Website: bh-photo
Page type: receipt
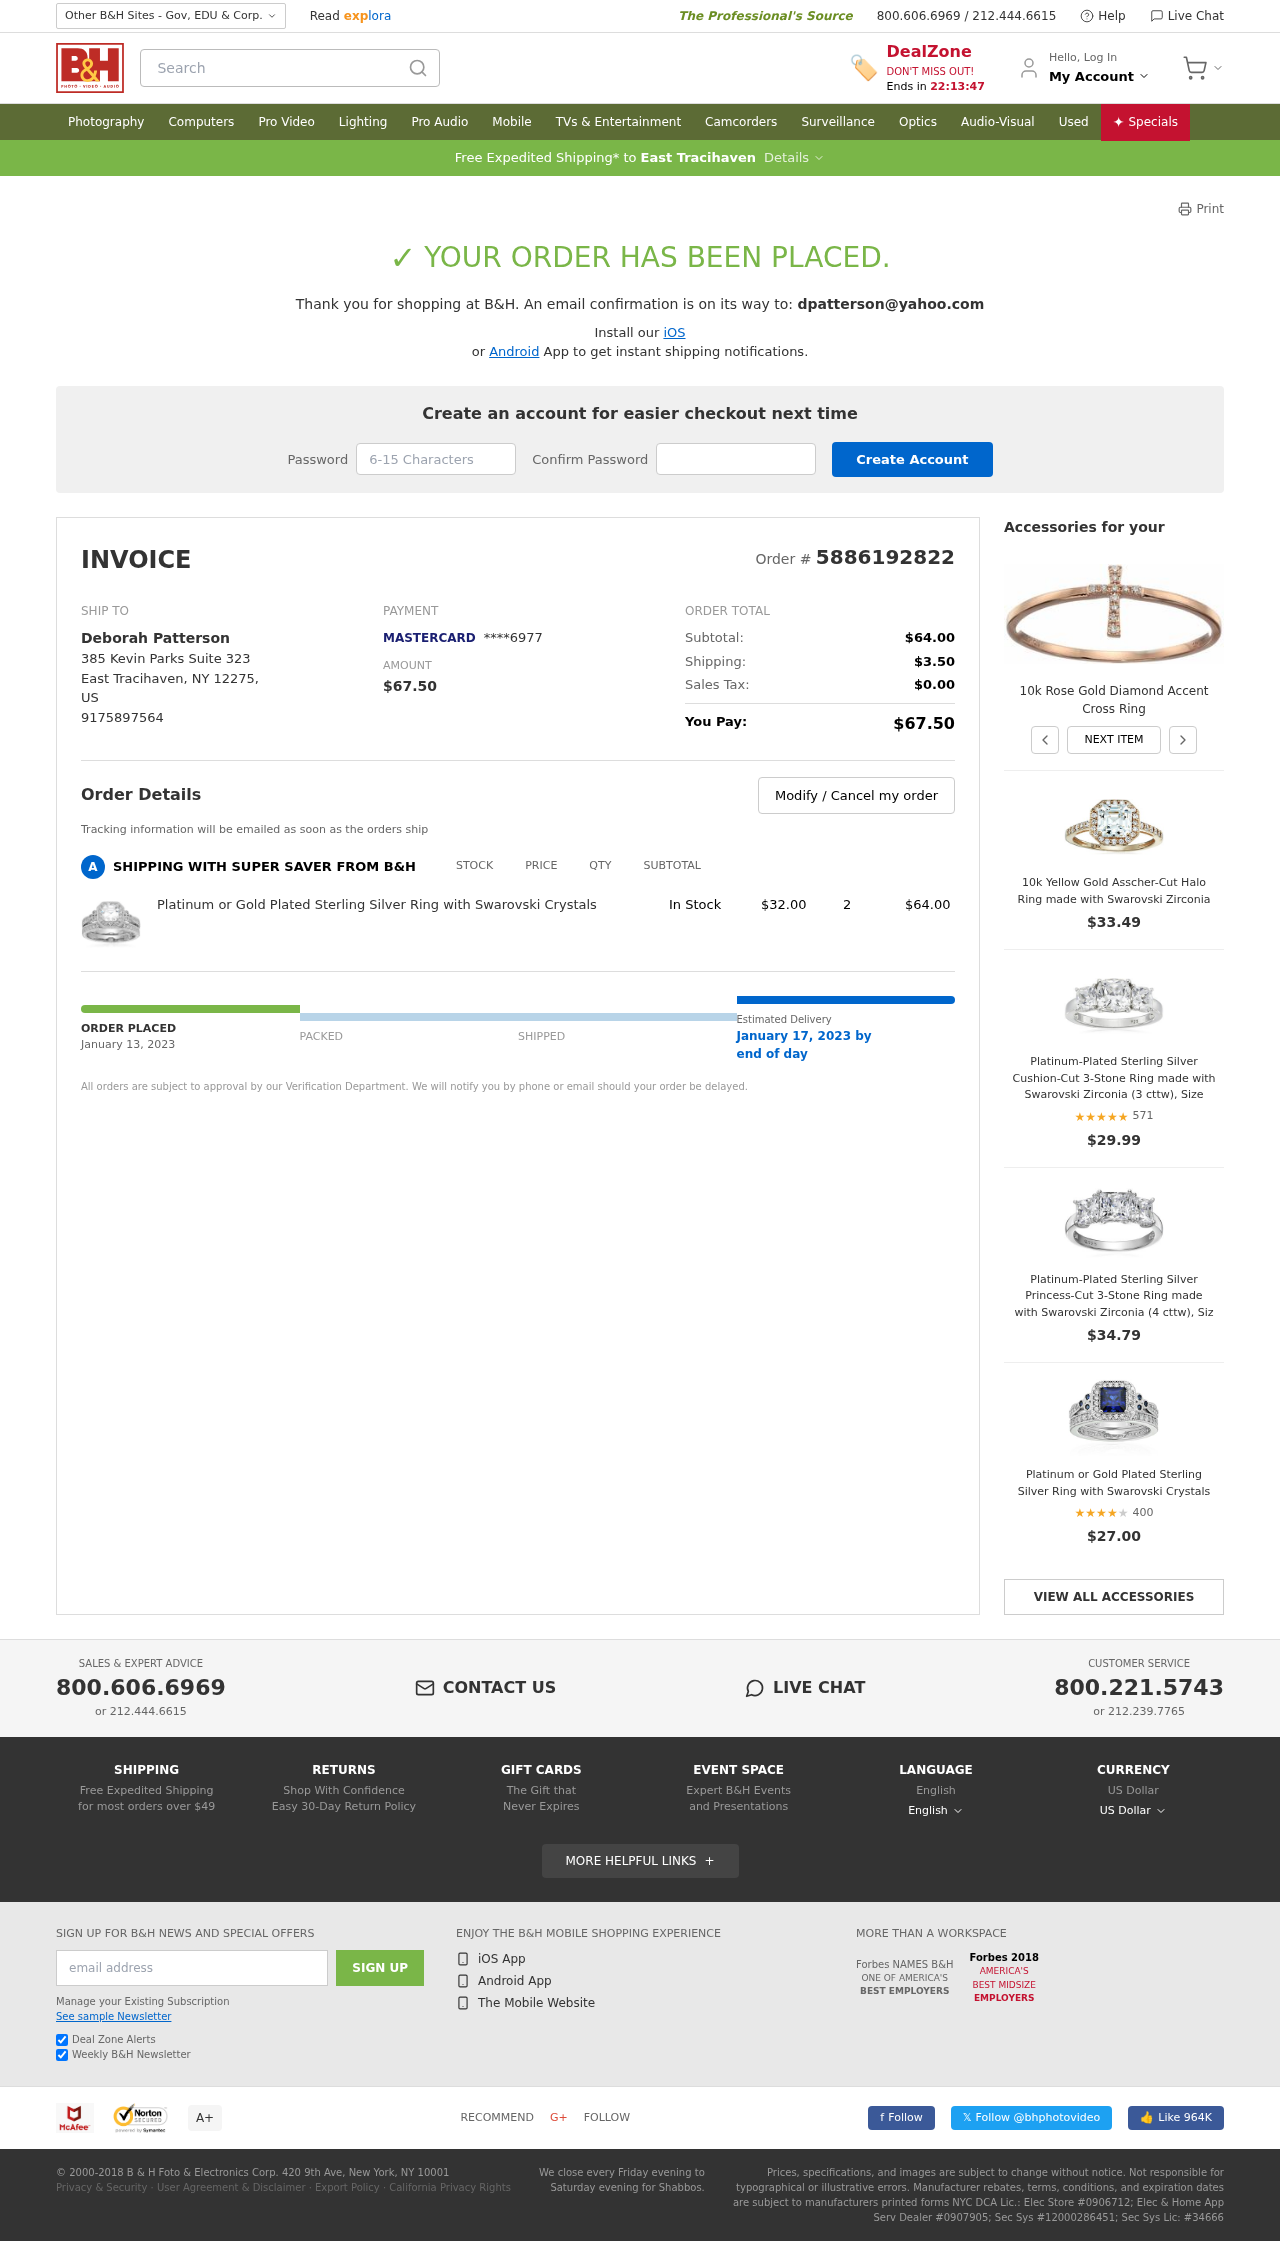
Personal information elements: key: PII_CARD_LAST4
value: ****6977
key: PII_CARD_TYPE
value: MASTERCARD
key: PII_CITY
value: East Tracihaven
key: PII_COUNTRY_CODE
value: US
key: PII_EMAIL
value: dpatterson@yahoo.com
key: PII_FULLNAME
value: Deborah Patterson
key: PII_PHONE
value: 9175897564
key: PII_POSTCODE
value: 12275
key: PII_STATE_ABBR
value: NY
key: PII_STREET
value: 385 Kevin Parks Suite 323
Product elements: key: PRODUCT1_NAME
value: Platinum or Gold Plated Sterling Silver Ring with Swarovski Crystals
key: PRODUCT1_PRICE
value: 32
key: PRODUCT1_QUANTITY
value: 2
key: PRODUCT2_NAME
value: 10k Rose Gold Diamond Accent Cross Ring
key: PRODUCT3_NAME
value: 10k Yellow Gold Asscher-Cut Halo Ring made with Swarovski Zirconia
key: PRODUCT3_PRICE
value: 33.49
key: PRODUCT4_NAME
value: Platinum-Plated Sterling Silver Cushion-Cut 3-Stone Ring made with Swarovski Zirconia (3 cttw), Size
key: PRODUCT4_NUM_RATINGS
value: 571
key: PRODUCT4_PRICE
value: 29.99
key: PRODUCT4_RATING
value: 4.6
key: PRODUCT5_NAME
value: Platinum-Plated Sterling Silver Princess-Cut 3-Stone Ring made with Swarovski Zirconia (4 cttw), Siz
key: PRODUCT5_PRICE
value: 34.79
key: PRODUCT6_NAME
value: Platinum or Gold Plated Sterling Silver Ring with Swarovski Crystals
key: PRODUCT6_NUM_RATINGS
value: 400
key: PRODUCT6_PRICE
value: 27
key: PRODUCT6_RATING
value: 4.3
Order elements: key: ORDER_ID
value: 5886192822
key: ORDER_TOTAL
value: $67.50
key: ORDER_SUBTOTAL
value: $64.00
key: ORDER_SHIPPING_COST
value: $3.50
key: ORDER_TAX
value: $0.00
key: ORDER_DATE
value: January 13, 2023
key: ORDER_DELIVERY_DATE
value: January 17, 2023 by
Search elements: key: HEADER_SEARCH
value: Search